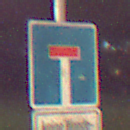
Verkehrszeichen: Sackgasse
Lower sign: HinweisGeaenderteVorfahrtVerkehrsfuehrungVerkehrsregelung3
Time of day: Night
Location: Outdoor (Suburban)
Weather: Clear
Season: NotSpecified
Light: Artificial